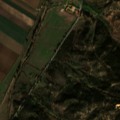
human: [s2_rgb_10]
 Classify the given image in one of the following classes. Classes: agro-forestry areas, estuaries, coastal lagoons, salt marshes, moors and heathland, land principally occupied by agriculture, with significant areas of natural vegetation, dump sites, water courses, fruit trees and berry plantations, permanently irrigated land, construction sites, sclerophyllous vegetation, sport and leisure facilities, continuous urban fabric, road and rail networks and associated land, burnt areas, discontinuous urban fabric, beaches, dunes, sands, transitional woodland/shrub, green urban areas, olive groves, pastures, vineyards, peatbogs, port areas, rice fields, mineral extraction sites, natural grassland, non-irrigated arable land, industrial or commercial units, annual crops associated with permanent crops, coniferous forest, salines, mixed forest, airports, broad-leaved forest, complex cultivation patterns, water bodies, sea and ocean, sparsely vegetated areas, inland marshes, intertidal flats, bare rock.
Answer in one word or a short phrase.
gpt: non-irrigated arable land, permanently irrigated land, complex cultivation patterns, mixed forest, transitional woodland/shrub